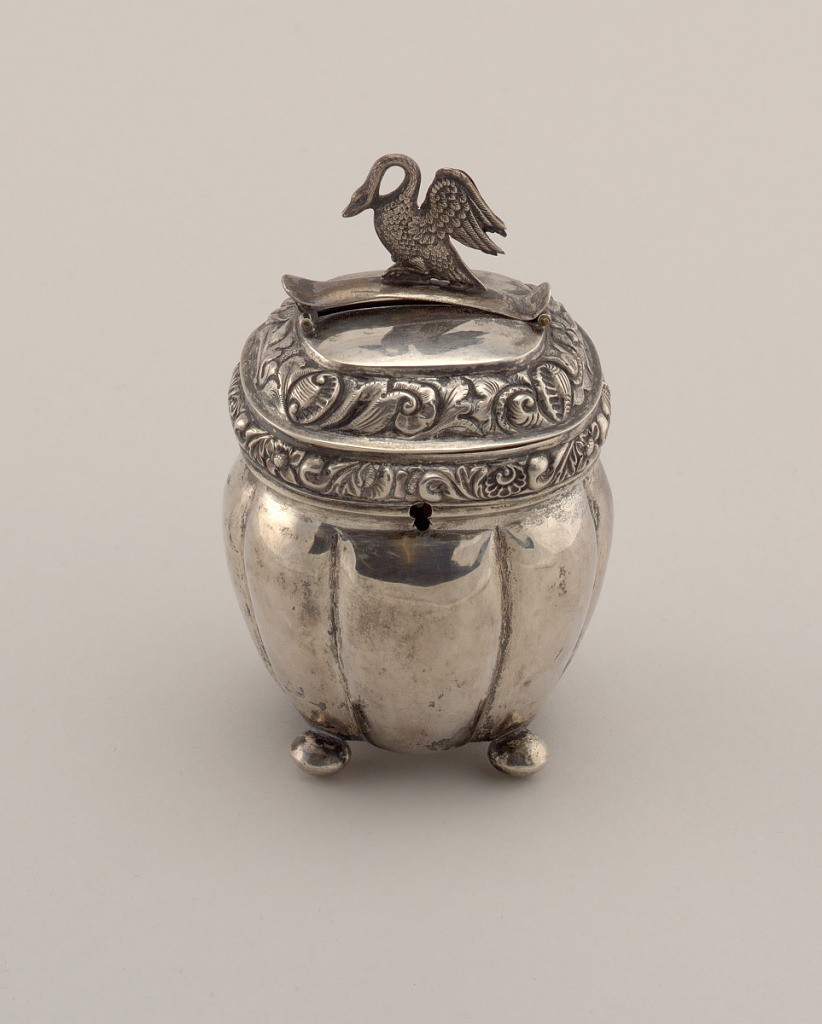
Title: Coin Bank with Swan Finial
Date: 1829–1854
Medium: silver
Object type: bank
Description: Coin bank with lobed body on ball feet. Lid with floral repousse work and chasing. Hinged finial with a cast swan. Keyhole at front center.